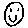
Label: smiley face